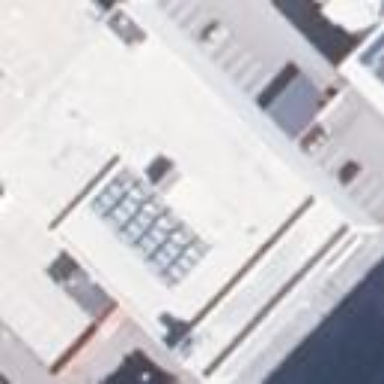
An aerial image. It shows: Multi-storey parking building.